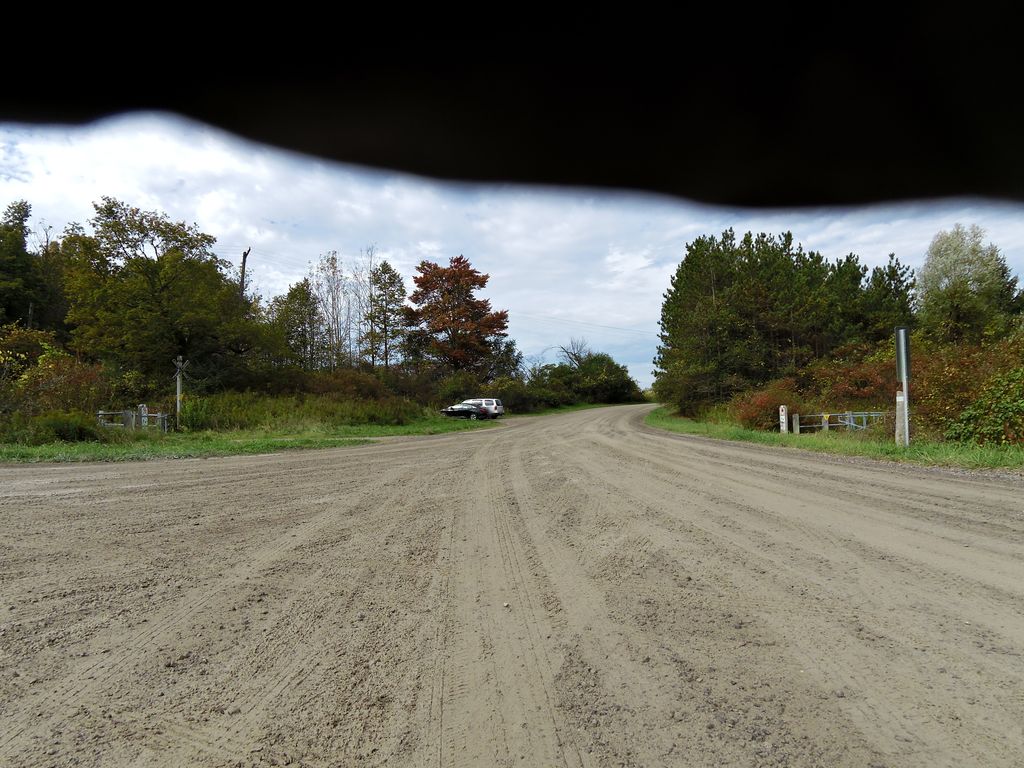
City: hamilton